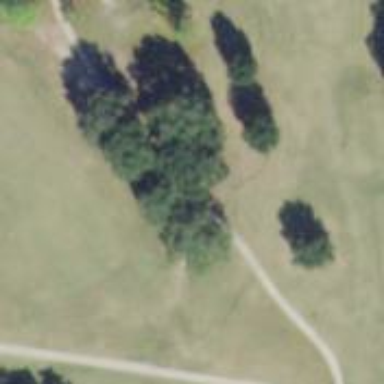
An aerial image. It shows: Path for golf carts.